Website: apple
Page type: payment
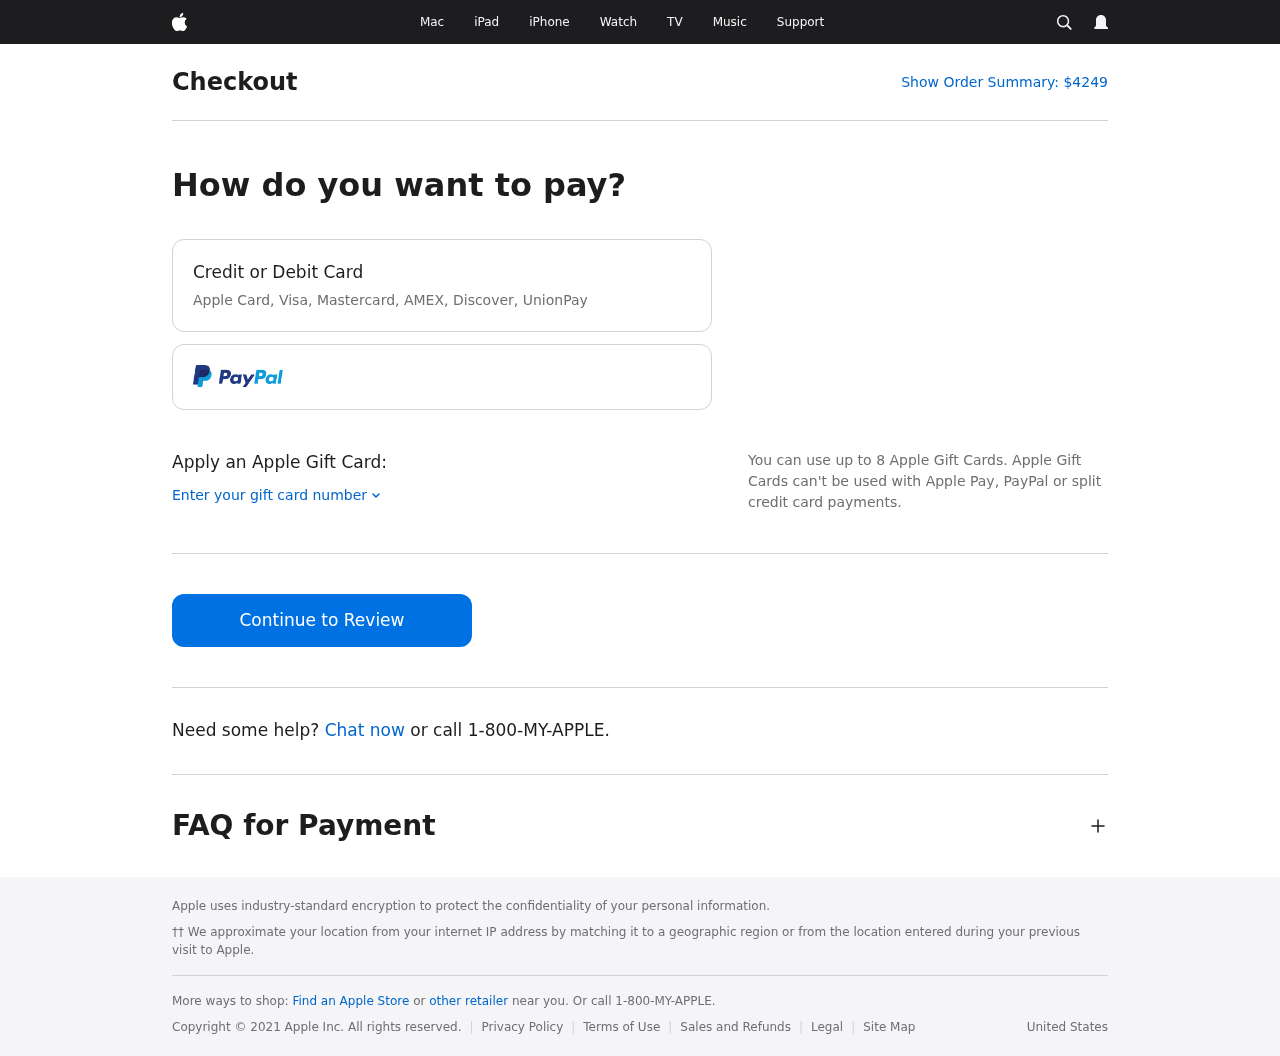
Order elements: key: ORDER_TOTAL
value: $4249